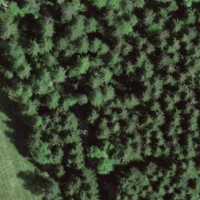
EUNIS habitat code: 44
Species observed at this site:
Vaccinium myrtillus